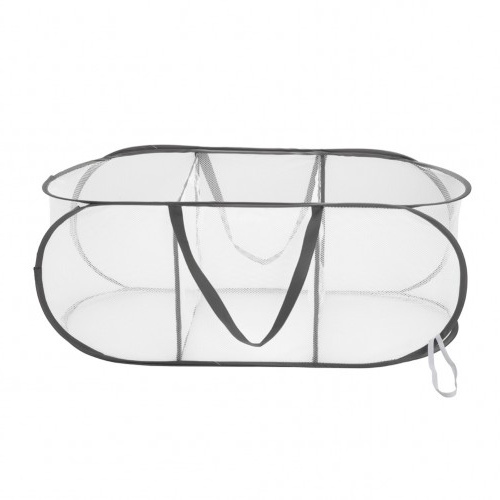
Label: hamper